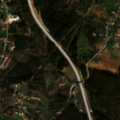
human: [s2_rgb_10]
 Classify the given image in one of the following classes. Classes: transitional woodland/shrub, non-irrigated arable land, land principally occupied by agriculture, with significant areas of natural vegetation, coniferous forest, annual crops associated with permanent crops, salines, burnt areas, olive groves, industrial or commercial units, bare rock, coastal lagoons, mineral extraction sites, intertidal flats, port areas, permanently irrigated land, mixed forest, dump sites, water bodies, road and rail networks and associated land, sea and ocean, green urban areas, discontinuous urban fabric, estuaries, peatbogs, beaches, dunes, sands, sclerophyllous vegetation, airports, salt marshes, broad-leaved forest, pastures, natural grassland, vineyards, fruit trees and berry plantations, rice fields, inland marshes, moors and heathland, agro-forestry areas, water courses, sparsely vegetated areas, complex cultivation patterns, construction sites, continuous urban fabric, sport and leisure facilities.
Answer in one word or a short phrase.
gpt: complex cultivation patterns, broad-leaved forest, mixed forest, transitional woodland/shrub